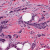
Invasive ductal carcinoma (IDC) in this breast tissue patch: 1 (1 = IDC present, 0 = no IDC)